Question:
From this example table I need row 2 and 3.
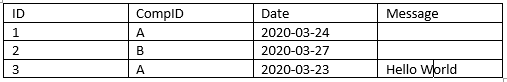
Answer: I understand that you want the latest non-empty message per 'compID', or the latest message if all messages are empty.
If so, you can use window functions:
'''
select id, compID, date, message
from (
select
t.*,
row_number() over(
partition by compID
order by case when message is not null then 0 else 1 end, date desc
) rn
from mytable t
) t
where rn = 1
order by id
'''
<URL>: